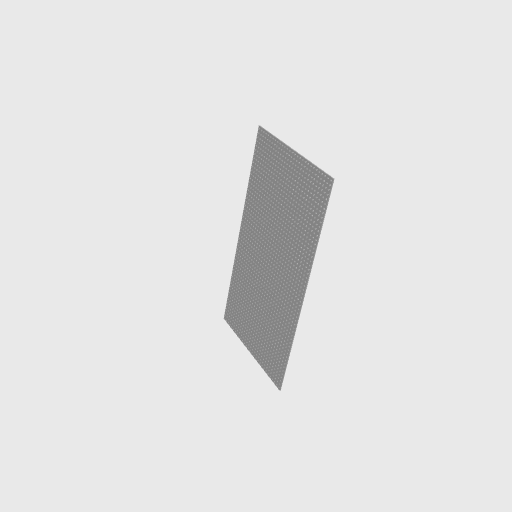
Part: GridPlate29x53H